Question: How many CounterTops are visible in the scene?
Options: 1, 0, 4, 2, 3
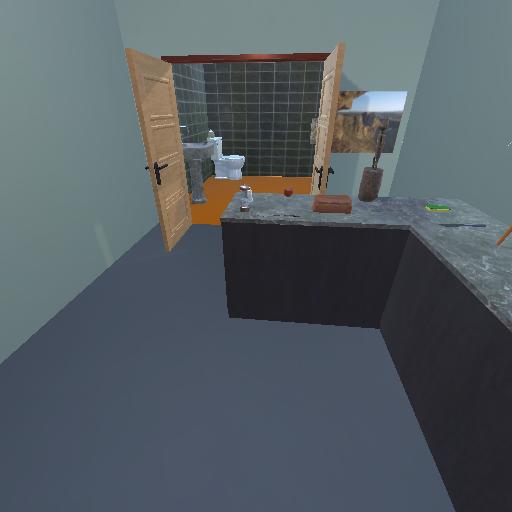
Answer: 1